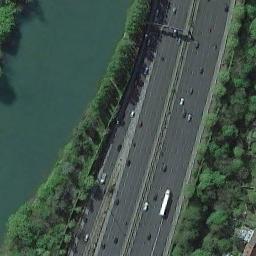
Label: freeway